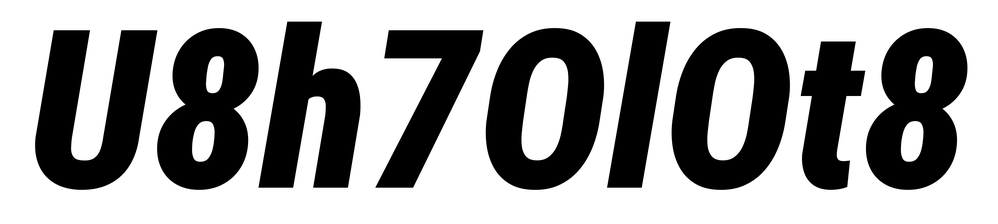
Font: Roboto-Italic_Condensed_Black_Italic